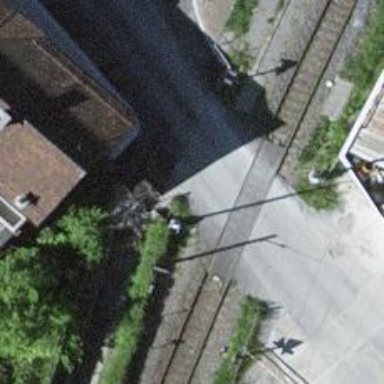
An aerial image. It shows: Level crossing along the railway.